The picture encodes a bearing's raw vibration samples as pixel intensities in a 2-D grid. Diagnose the bearing from this image, choosing from: normal, inner_race, outer_race, ball.
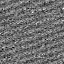
Answer: normal